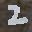
Label: 2